Question: I have three tables.
One is with articles, one is with tags for the articles, and a table to link these tables because it's a many-to-many relationship. Each article has some tags, and to keep the tag table small and the data integer I need a table to link them together.
Now I have to search the tags for certain keywords, and select the articles who are linked to these tags. What's the most efficient way to this? Here's a visual presentation of the tables:

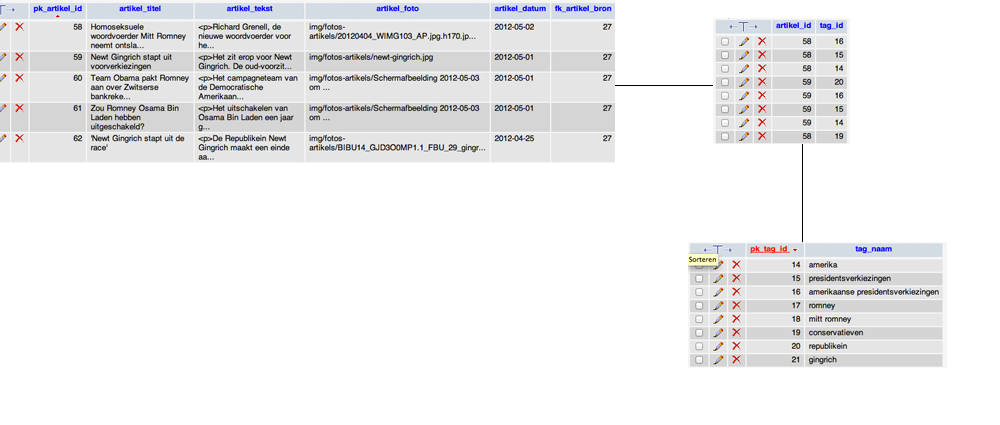
Answer: The most efficient way to search articles/documents is to use relational DB. That is not it's Forte. SOLR for example would be perfect for that.
But:
'''
SELECT
a.id
FROM
article a
join
article_tags b
on
a.id = b.article_id
join
tags c
on
b.tag_id = c.id
where
c.tag_name = {$cleaned_input_tag_name}
'''
u can alos make 'c.tag_name = {$cleaned_input_tag_name}'
a 'IN' statement or 'LIKE' statement